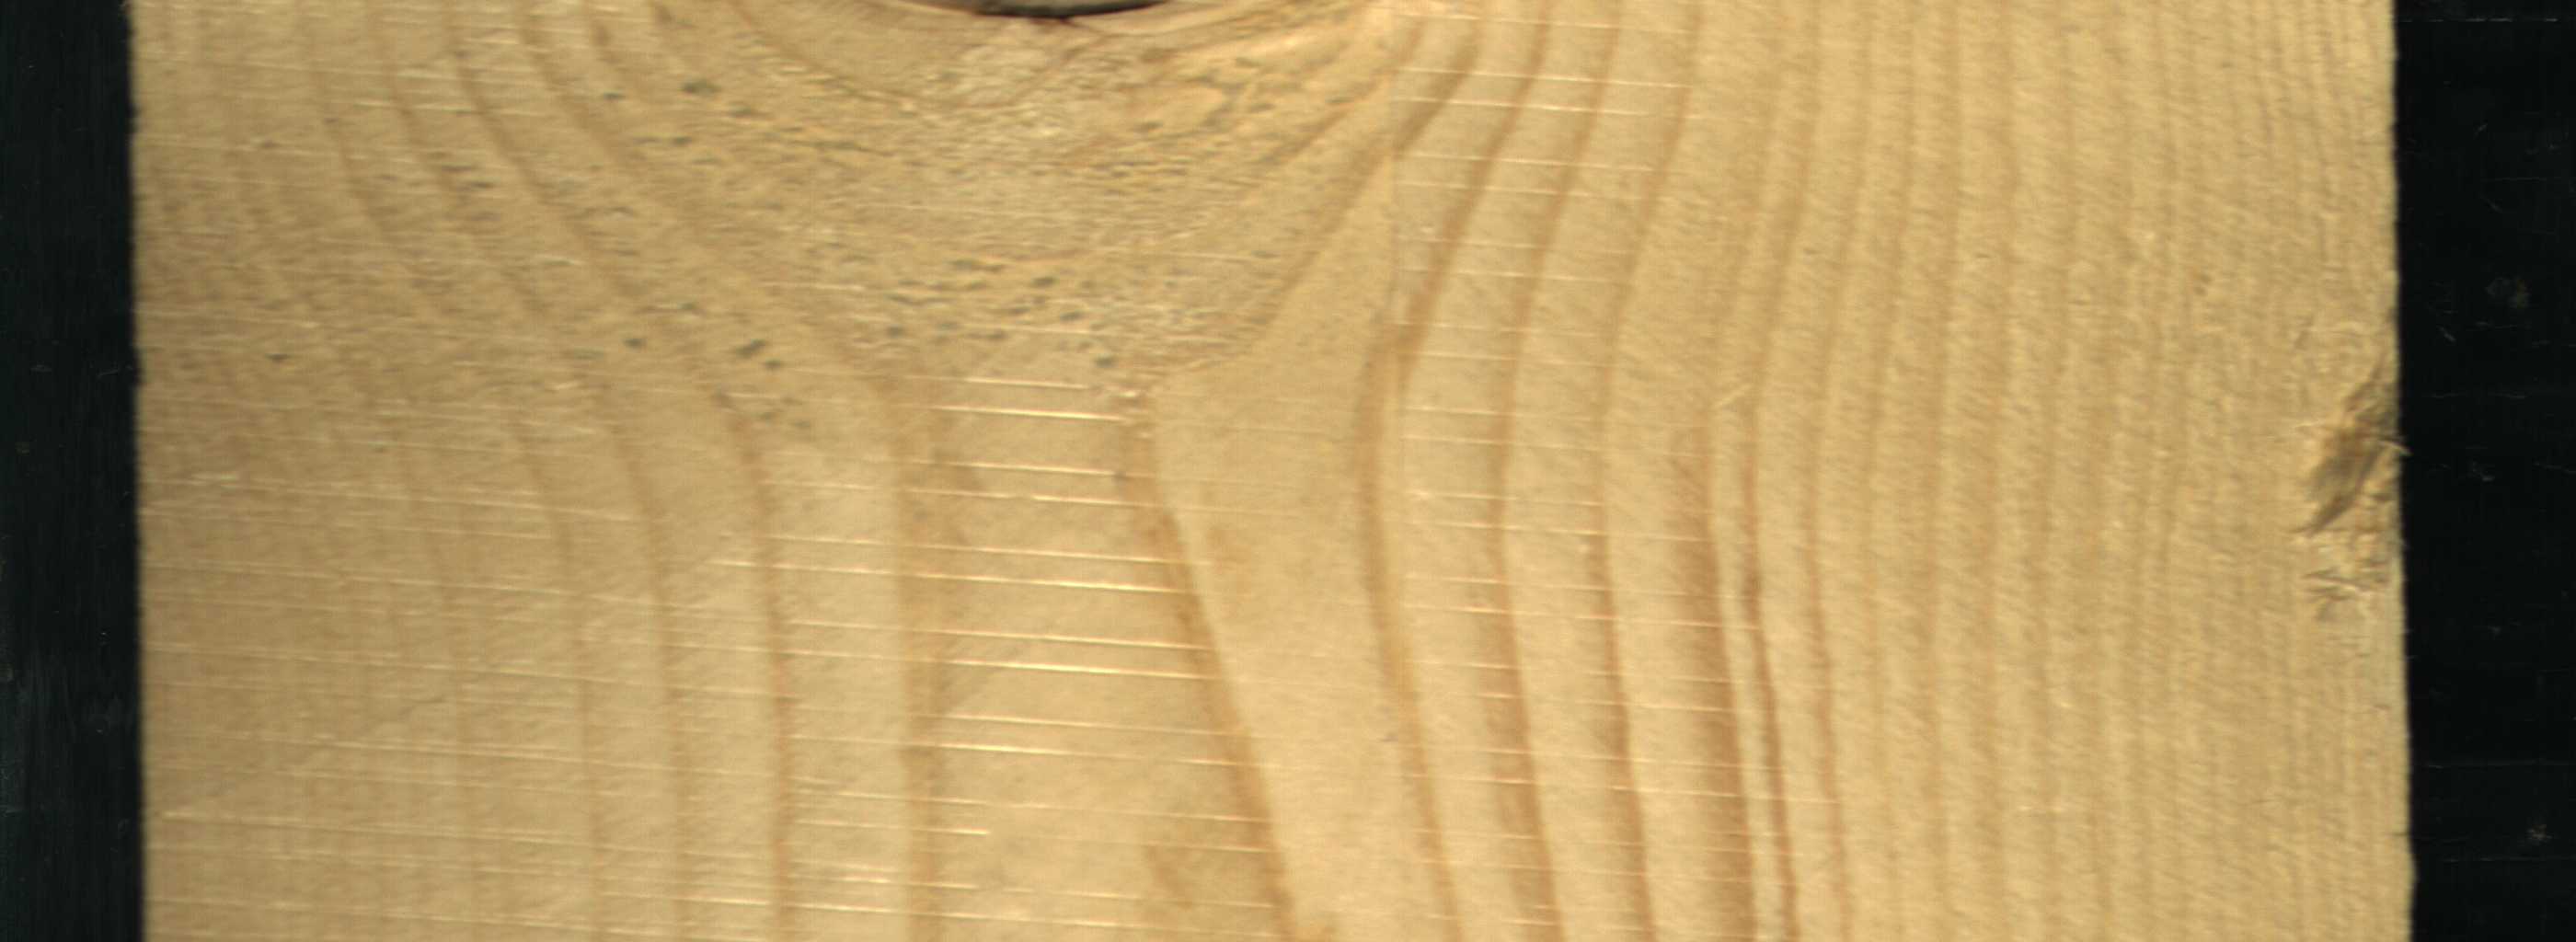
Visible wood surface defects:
knot_with_crack